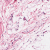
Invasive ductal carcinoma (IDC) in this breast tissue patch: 0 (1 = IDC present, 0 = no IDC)